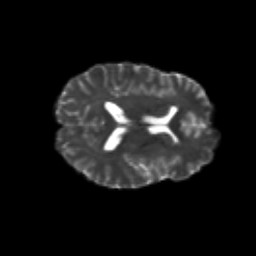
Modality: T2w
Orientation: axial
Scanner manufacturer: siemens
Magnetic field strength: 3 T
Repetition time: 6.8 s
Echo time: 0.093 s